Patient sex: M
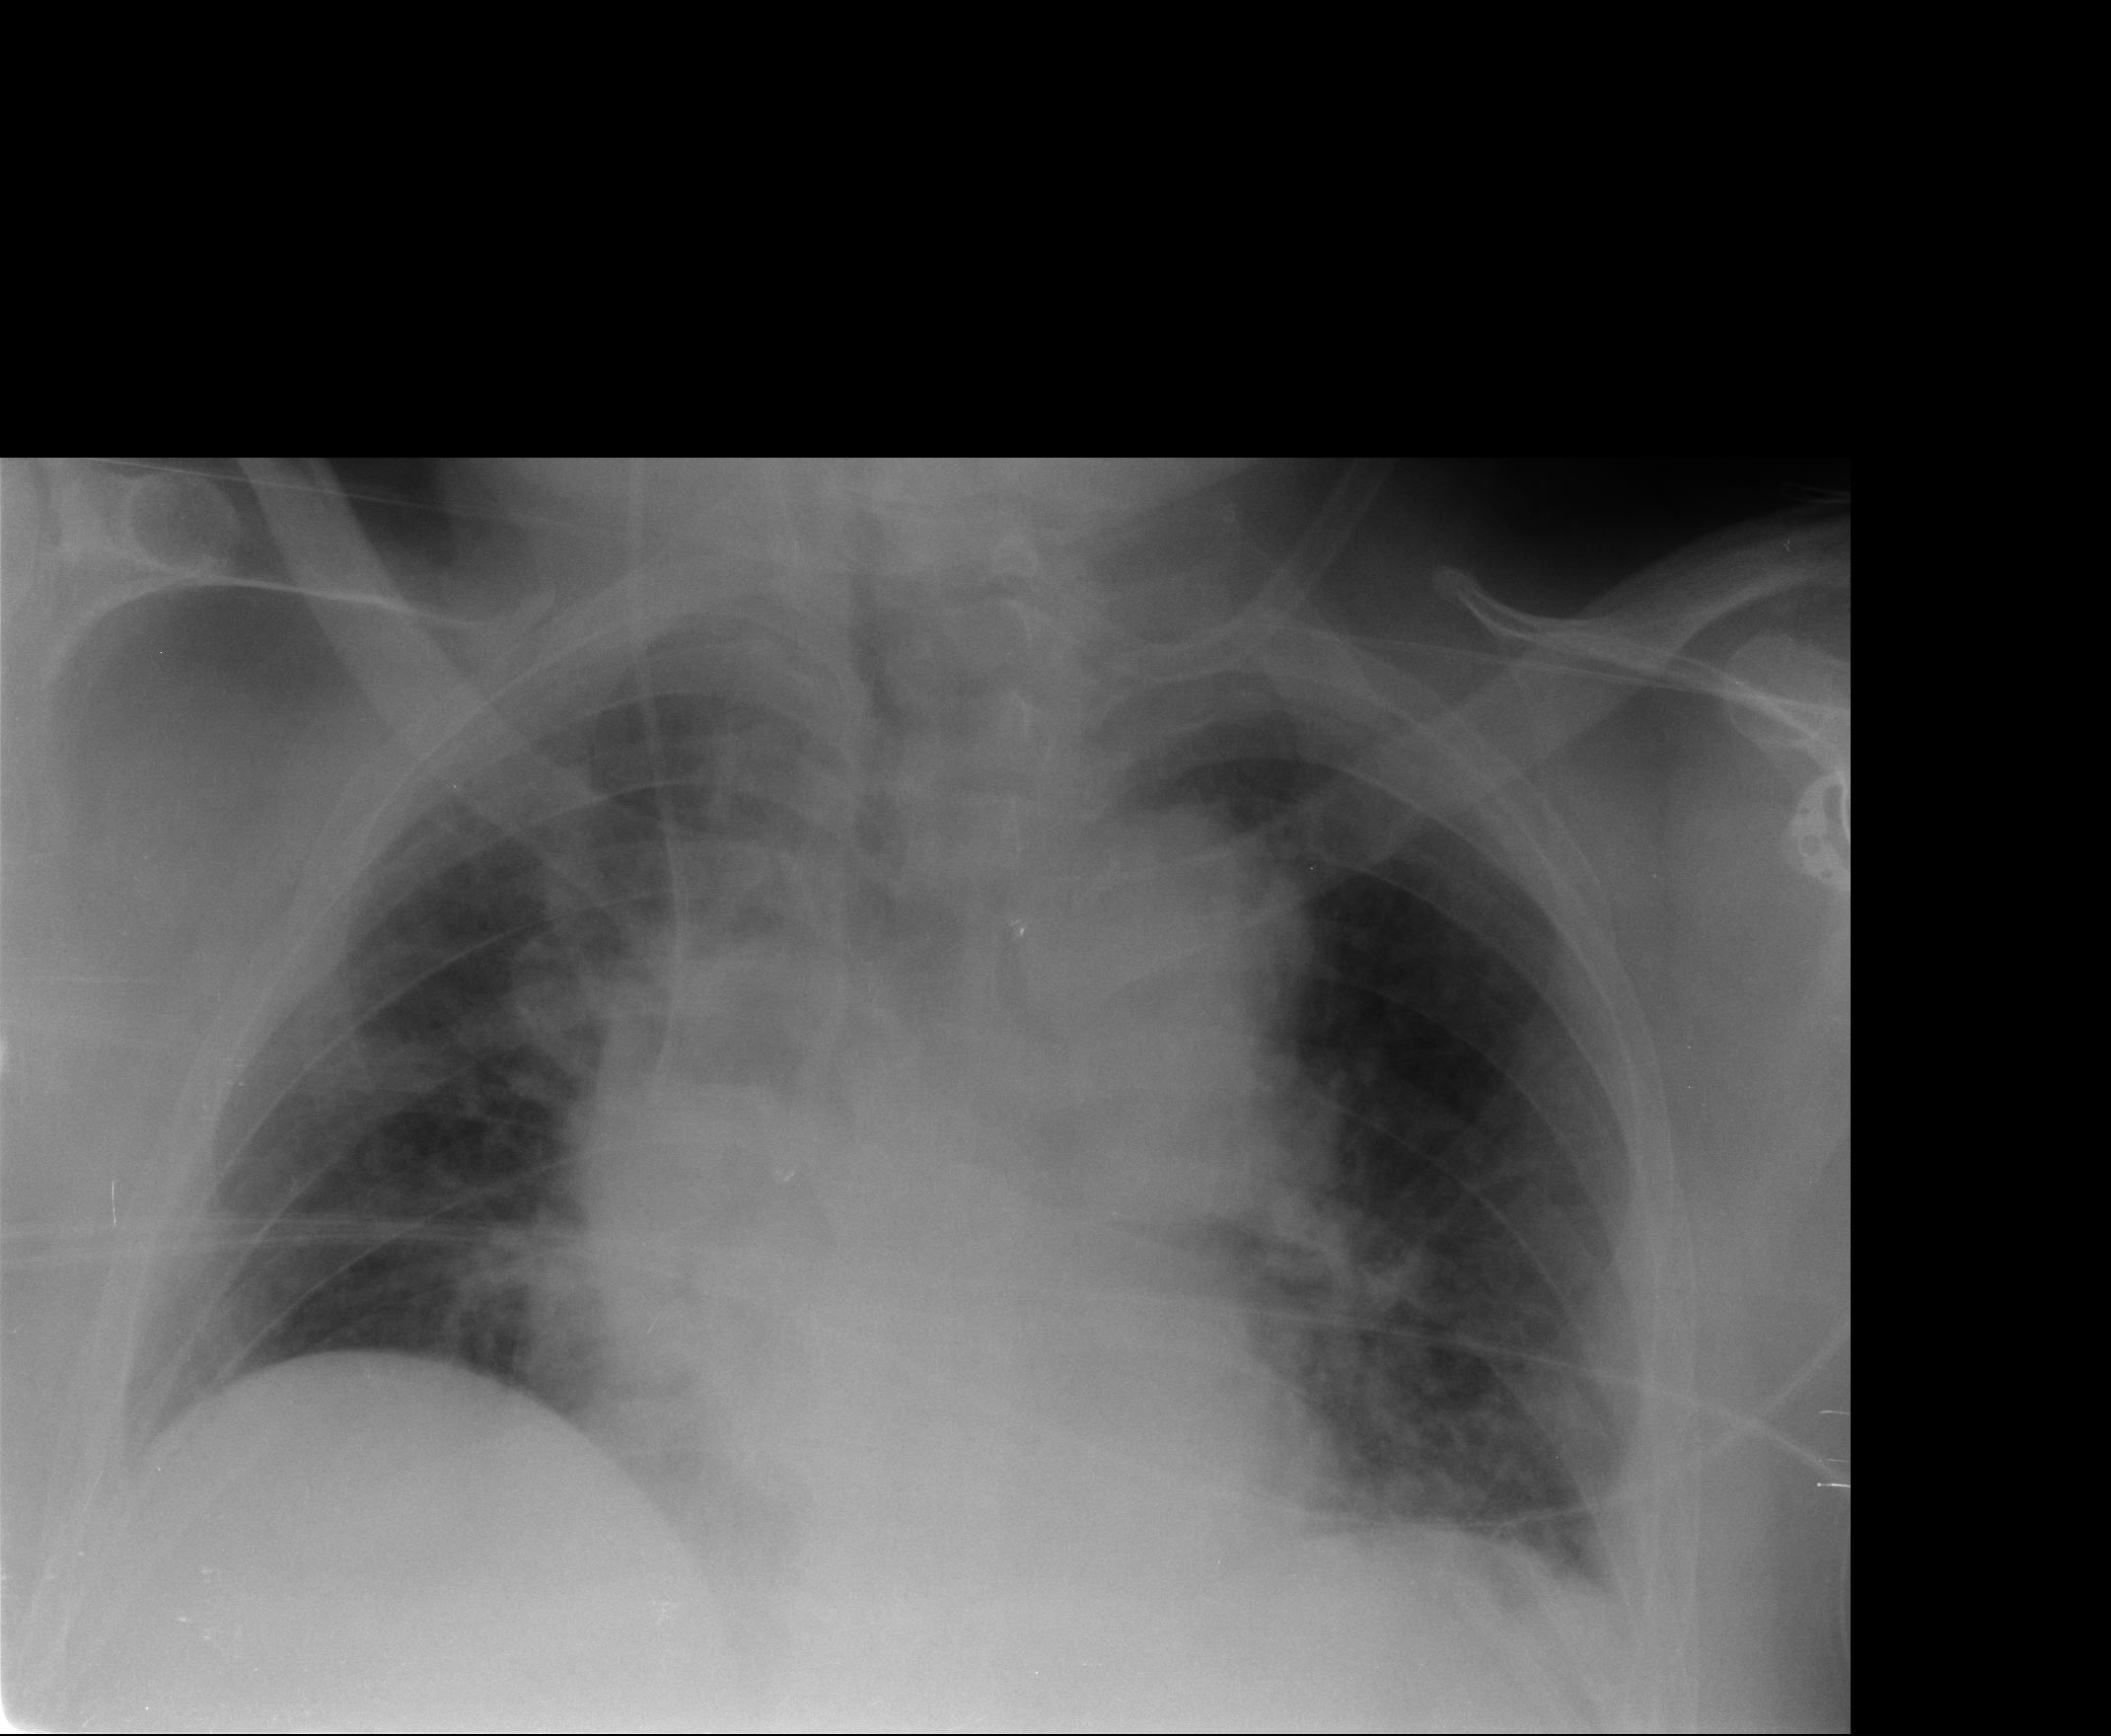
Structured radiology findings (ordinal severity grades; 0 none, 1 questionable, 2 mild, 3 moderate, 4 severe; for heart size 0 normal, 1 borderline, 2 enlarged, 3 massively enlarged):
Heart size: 1
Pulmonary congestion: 3
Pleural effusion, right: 1
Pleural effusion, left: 2
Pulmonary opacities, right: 0
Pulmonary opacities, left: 1
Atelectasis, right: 2
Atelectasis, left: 2